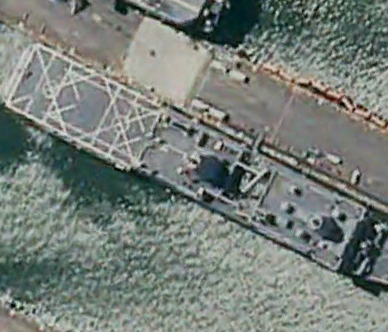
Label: San_Antonio-class_transport_dock